Interaction volume radius: 5 \u00c5
Interaction volume height: 30 \u00c5
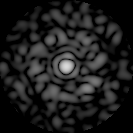
Disorder parameter: 0.808